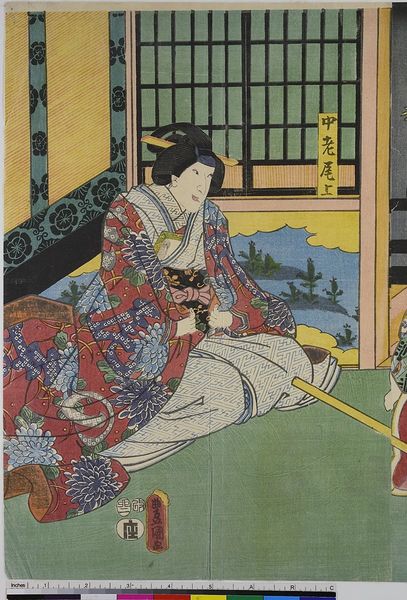
Titel: Schauspieler als Tsubone no Iwafuji, Heyakata Ohatsu und Churo Onoe
Künstler: Utagawa Kunisada
Standort: Hamburg
Institution: Museum für Kunst und Gewerbe Hamburg
Schlagwörter: gelb, grün, bunt, fenster, frau, rot, hände, haare, theater, holzschnitt, tapete, asien, druckgraphik, druckgrafik, zeit, lineal, schauspieler, farbholzschnitt, schauspielerin, kimono, kabuki, edo, reproduktionen, druckerzeugnisse, theateraufführung, ukiyo